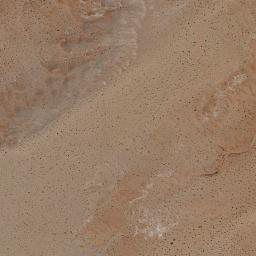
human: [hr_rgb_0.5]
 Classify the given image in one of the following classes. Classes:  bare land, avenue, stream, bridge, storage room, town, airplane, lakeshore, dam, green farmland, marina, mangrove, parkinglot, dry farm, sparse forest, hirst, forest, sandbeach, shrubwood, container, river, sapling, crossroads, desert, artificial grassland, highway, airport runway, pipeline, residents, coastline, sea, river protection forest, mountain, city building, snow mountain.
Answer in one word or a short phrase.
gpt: desert